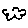
Label: cloud